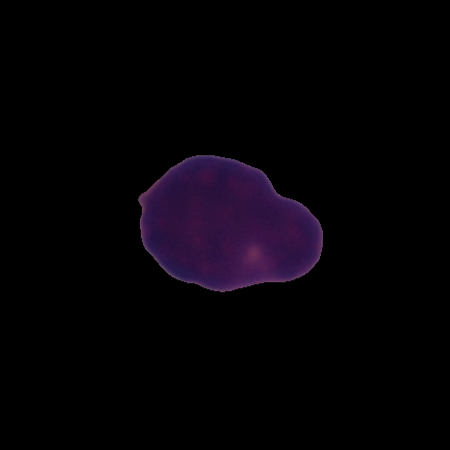
Label: healthy